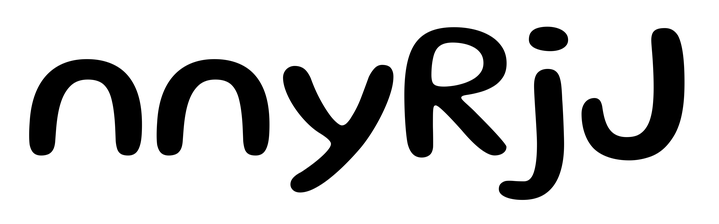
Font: Gluten_Regular